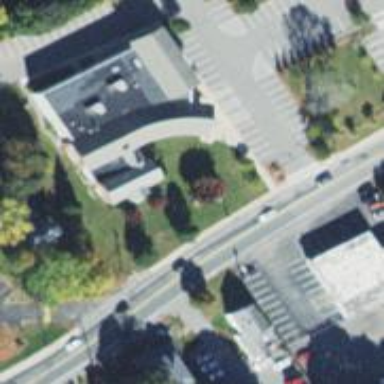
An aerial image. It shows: Civic building.